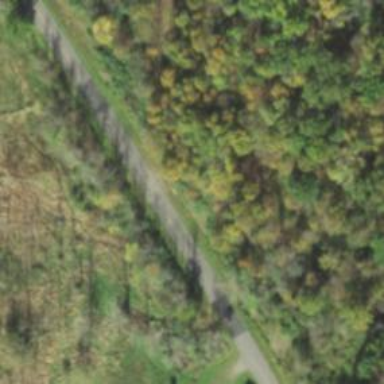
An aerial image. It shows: Tertiary road.